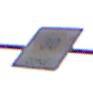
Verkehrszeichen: BeginnZone30
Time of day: Midday
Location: Outdoor (Urban)
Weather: Overcast
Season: NotSpecified
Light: Natural